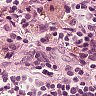
Metastatic tissue present: no